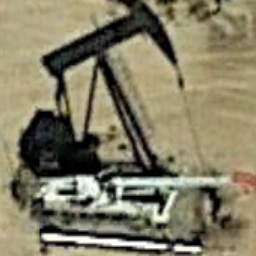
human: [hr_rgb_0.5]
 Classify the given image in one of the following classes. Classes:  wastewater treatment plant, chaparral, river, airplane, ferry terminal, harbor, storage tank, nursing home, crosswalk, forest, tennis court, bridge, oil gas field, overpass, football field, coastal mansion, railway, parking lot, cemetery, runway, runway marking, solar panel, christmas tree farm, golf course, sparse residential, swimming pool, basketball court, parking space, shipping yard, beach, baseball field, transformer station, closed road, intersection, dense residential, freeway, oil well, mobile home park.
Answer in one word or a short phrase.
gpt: oil well